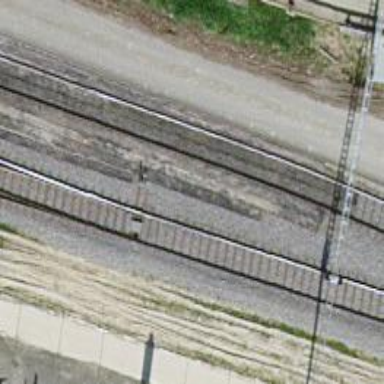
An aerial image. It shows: Railway switch.